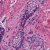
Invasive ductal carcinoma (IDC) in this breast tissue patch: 0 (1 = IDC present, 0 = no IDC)